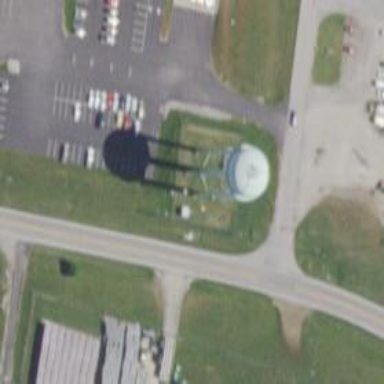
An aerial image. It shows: Water tower that is man-made.